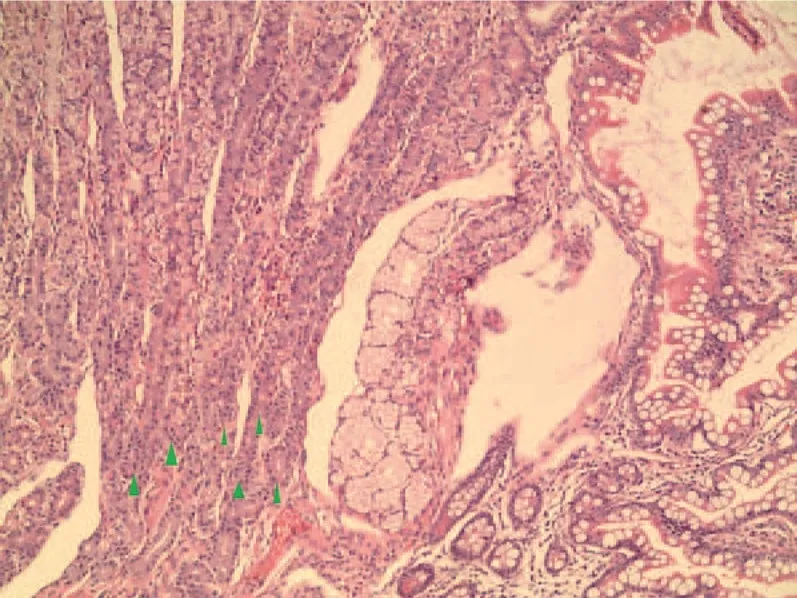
This section of a polyp shows various gastric glands (magnification x 100 arrow).
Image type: pathology (h&e)